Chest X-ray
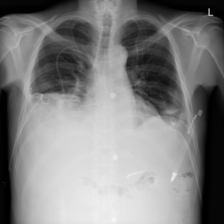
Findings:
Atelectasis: negative
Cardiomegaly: negative
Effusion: positive
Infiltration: negative
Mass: negative
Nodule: negative
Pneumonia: negative
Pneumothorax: negative
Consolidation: negative
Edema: negative
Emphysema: negative
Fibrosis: negative
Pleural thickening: negative
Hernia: negative